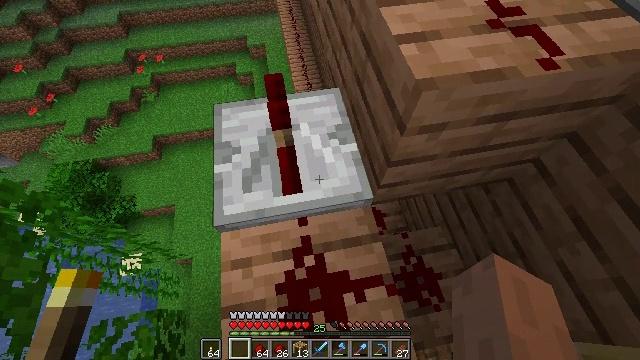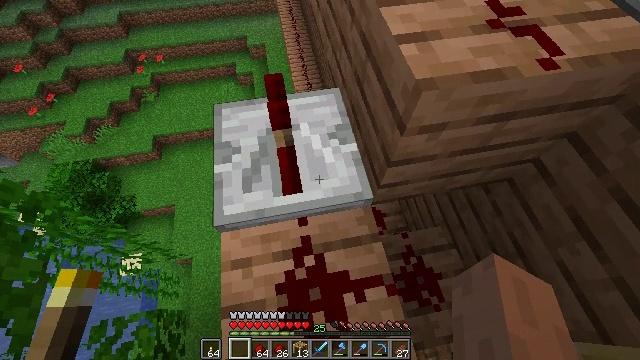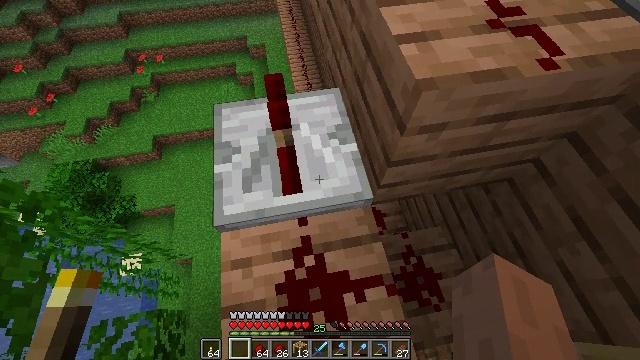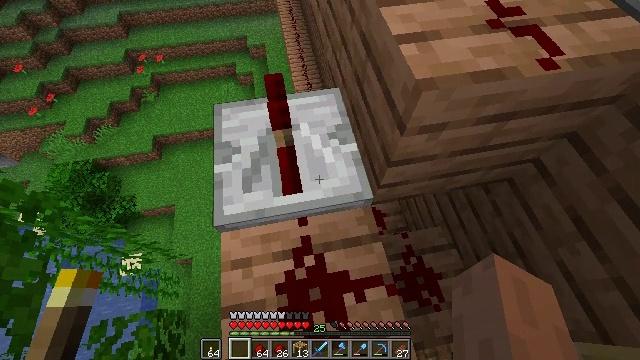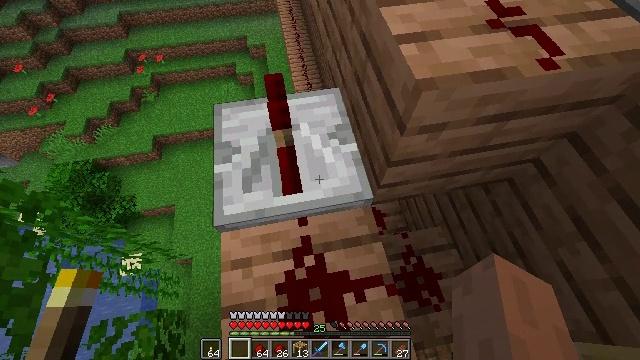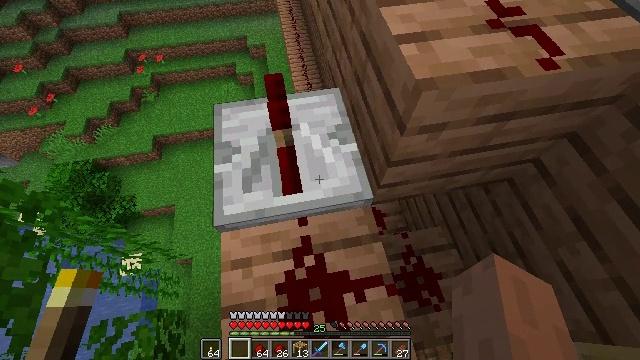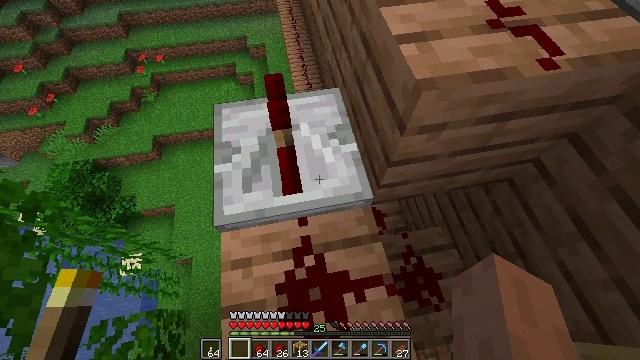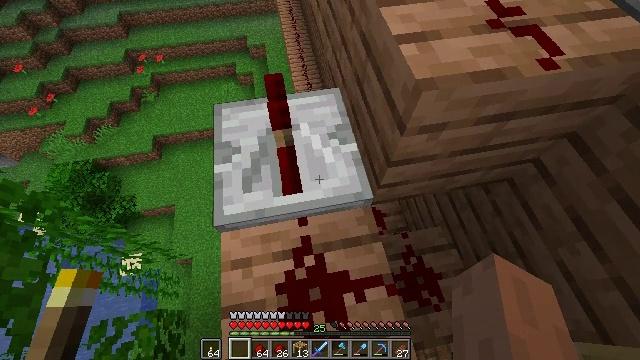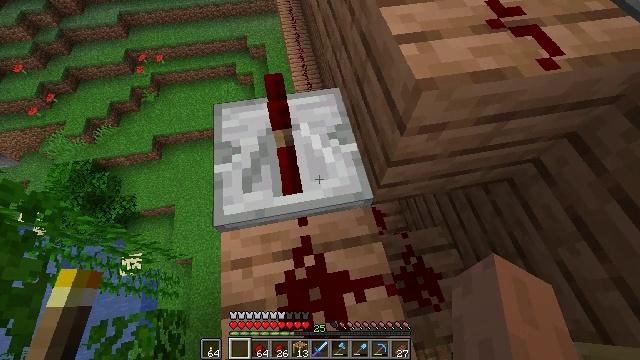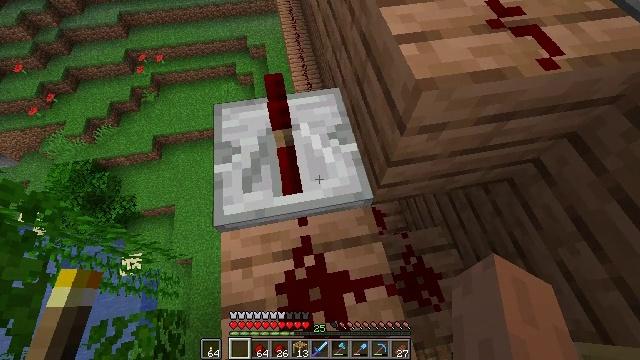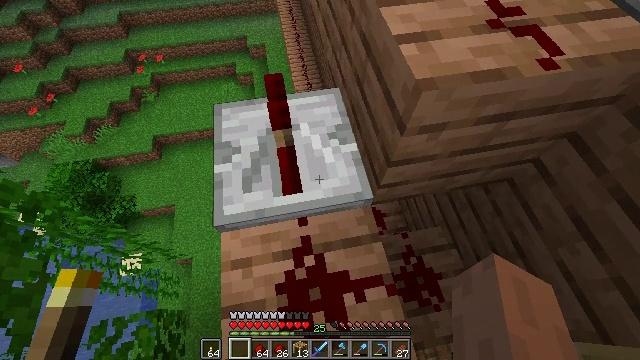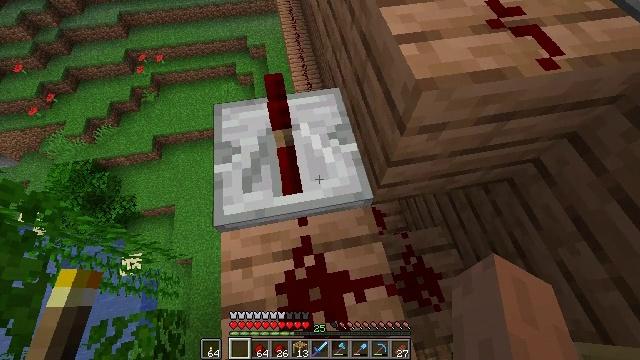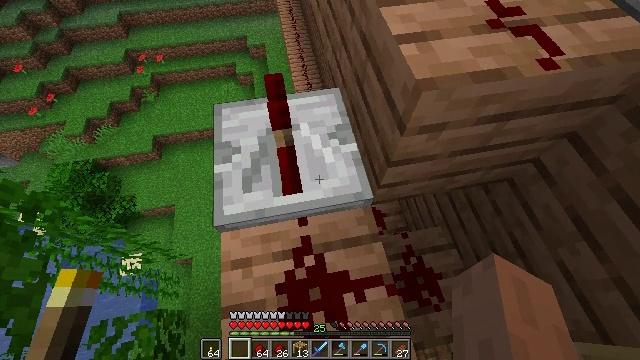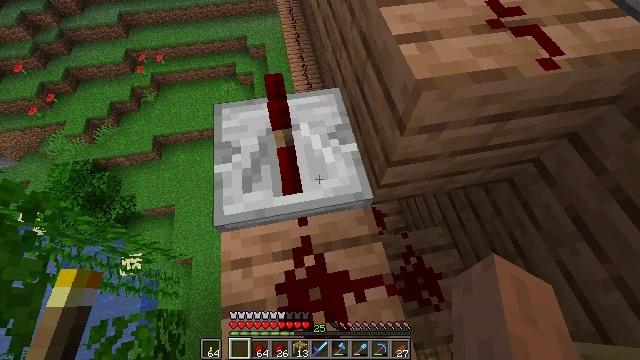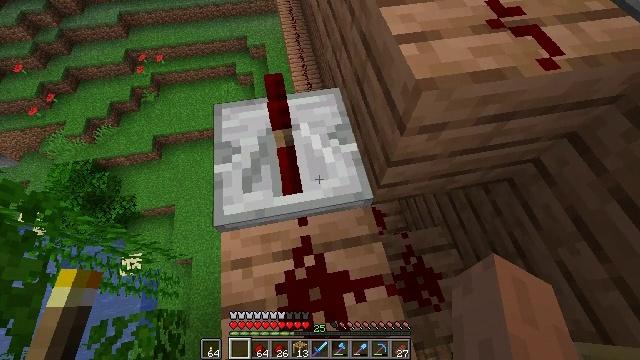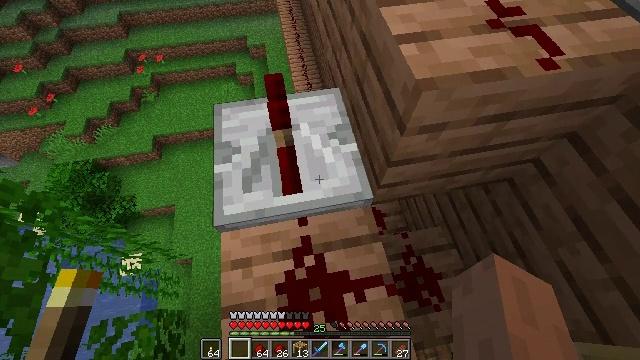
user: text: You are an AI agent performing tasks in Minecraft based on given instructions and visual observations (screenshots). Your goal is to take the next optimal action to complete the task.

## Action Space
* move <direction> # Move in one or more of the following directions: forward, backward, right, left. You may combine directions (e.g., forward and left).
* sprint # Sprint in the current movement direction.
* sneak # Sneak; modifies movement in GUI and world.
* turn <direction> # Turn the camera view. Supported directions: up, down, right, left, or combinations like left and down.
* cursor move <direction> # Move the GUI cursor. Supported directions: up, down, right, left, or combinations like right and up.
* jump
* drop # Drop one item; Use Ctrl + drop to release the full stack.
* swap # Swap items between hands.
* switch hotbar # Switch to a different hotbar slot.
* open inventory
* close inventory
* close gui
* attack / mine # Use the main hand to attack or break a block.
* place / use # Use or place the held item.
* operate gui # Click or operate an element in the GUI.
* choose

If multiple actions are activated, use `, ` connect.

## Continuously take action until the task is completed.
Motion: motion action
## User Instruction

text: Recycle the repeater from a redstone circuit.
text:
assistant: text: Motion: no_op
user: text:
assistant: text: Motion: no_op
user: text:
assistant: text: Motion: no_op
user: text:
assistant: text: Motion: no_op
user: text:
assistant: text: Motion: no_op
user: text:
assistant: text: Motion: no_op
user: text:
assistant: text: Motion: no_op
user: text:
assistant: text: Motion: no_op
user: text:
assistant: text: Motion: no_op
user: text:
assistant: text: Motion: no_op
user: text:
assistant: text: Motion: no_op
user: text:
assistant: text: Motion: no_op
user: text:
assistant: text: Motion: no_op
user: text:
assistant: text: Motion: no_op
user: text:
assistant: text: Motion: no_op
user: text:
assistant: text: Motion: no_op
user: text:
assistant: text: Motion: no_op
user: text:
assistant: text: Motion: no_op
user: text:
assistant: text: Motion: no_op
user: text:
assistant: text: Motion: no_op
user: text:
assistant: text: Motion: no_op
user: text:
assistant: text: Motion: no_op
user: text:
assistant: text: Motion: no_op
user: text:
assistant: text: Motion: no_op
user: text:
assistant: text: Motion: no_op
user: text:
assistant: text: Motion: no_op
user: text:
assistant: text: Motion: no_op
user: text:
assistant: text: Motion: no_op
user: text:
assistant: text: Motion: no_op
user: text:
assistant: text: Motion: no_op